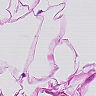
Metastatic tissue present: no